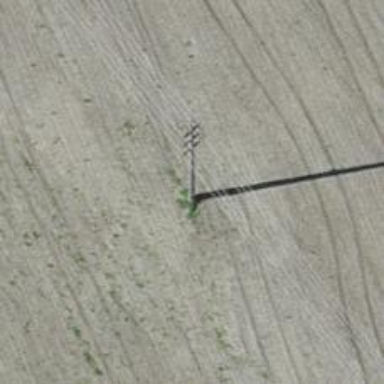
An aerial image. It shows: Concrete power pole.